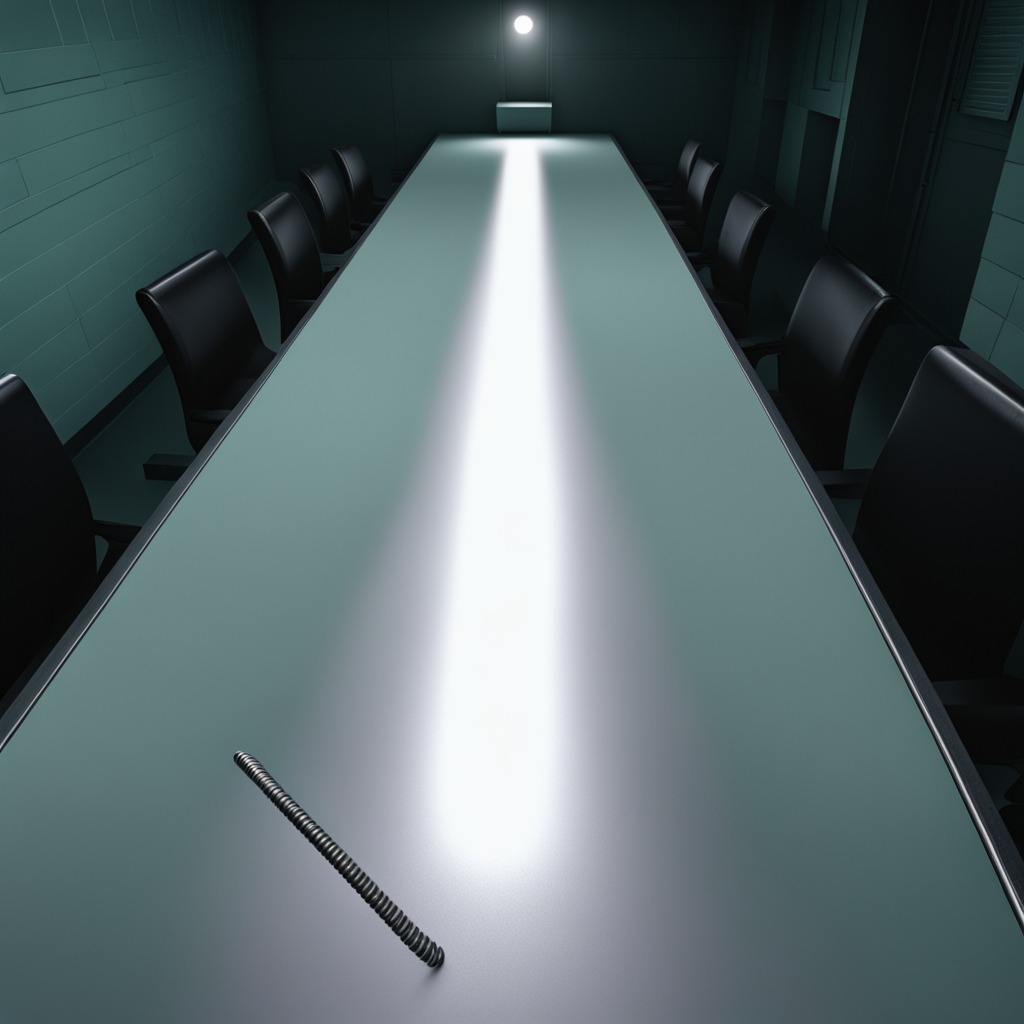
A coiled metal spring is lying on a clean empty table in a railway signal maintenance room lit by harsh overhead fluorescents.